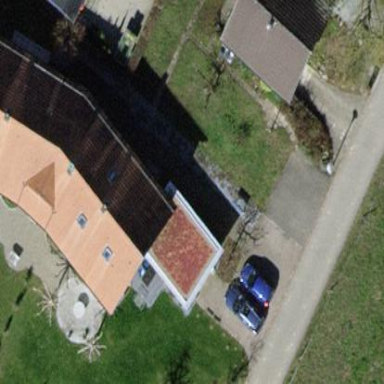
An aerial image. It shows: Terrace building with gabled roof.